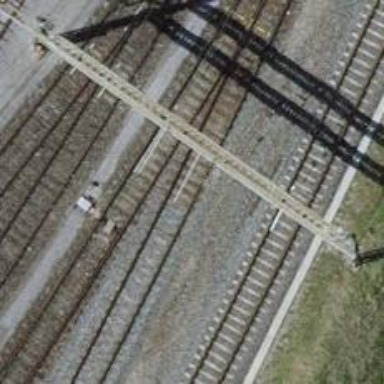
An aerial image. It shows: Railway siding with one electrified track and contact line.